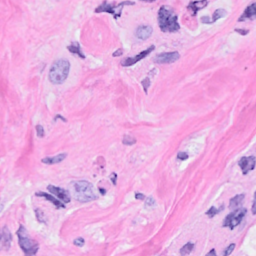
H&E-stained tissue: Breast